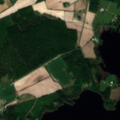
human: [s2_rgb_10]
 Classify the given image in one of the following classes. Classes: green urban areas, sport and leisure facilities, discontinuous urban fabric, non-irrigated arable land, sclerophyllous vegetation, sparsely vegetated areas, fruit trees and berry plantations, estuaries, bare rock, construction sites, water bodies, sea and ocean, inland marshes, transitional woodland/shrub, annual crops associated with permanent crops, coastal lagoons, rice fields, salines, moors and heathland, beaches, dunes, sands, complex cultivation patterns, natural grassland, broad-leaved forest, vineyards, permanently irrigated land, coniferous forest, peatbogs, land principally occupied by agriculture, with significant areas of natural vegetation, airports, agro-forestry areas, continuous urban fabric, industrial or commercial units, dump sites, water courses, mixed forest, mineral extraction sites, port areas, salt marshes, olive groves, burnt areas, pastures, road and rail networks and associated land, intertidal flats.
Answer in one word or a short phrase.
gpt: non-irrigated arable land, mixed forest, water bodies